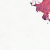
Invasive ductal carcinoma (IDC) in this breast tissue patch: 0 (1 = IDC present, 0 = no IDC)